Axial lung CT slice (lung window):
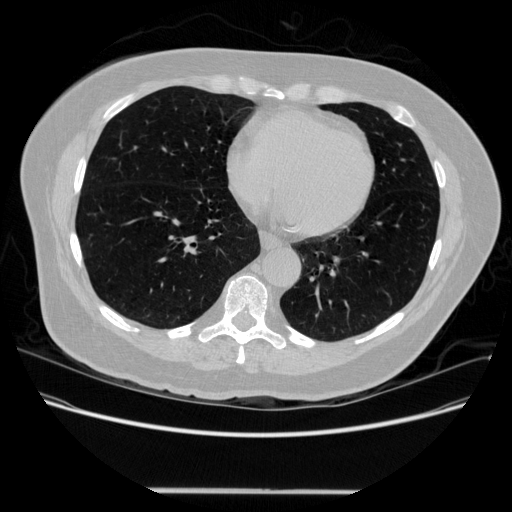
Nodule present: no